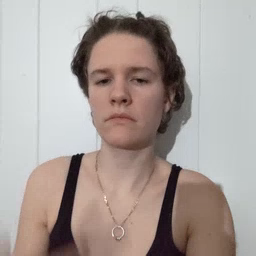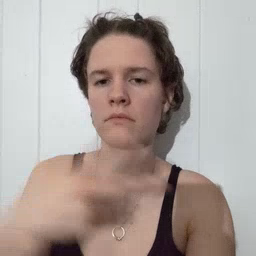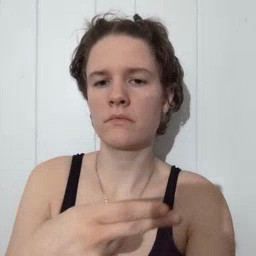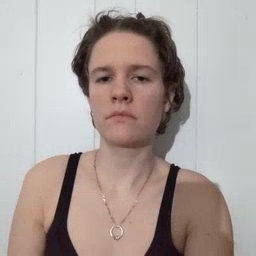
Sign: cut